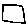
Label: square